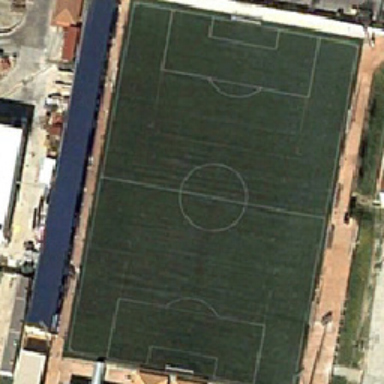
The soccer ground is surrounded by several buildings .